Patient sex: M
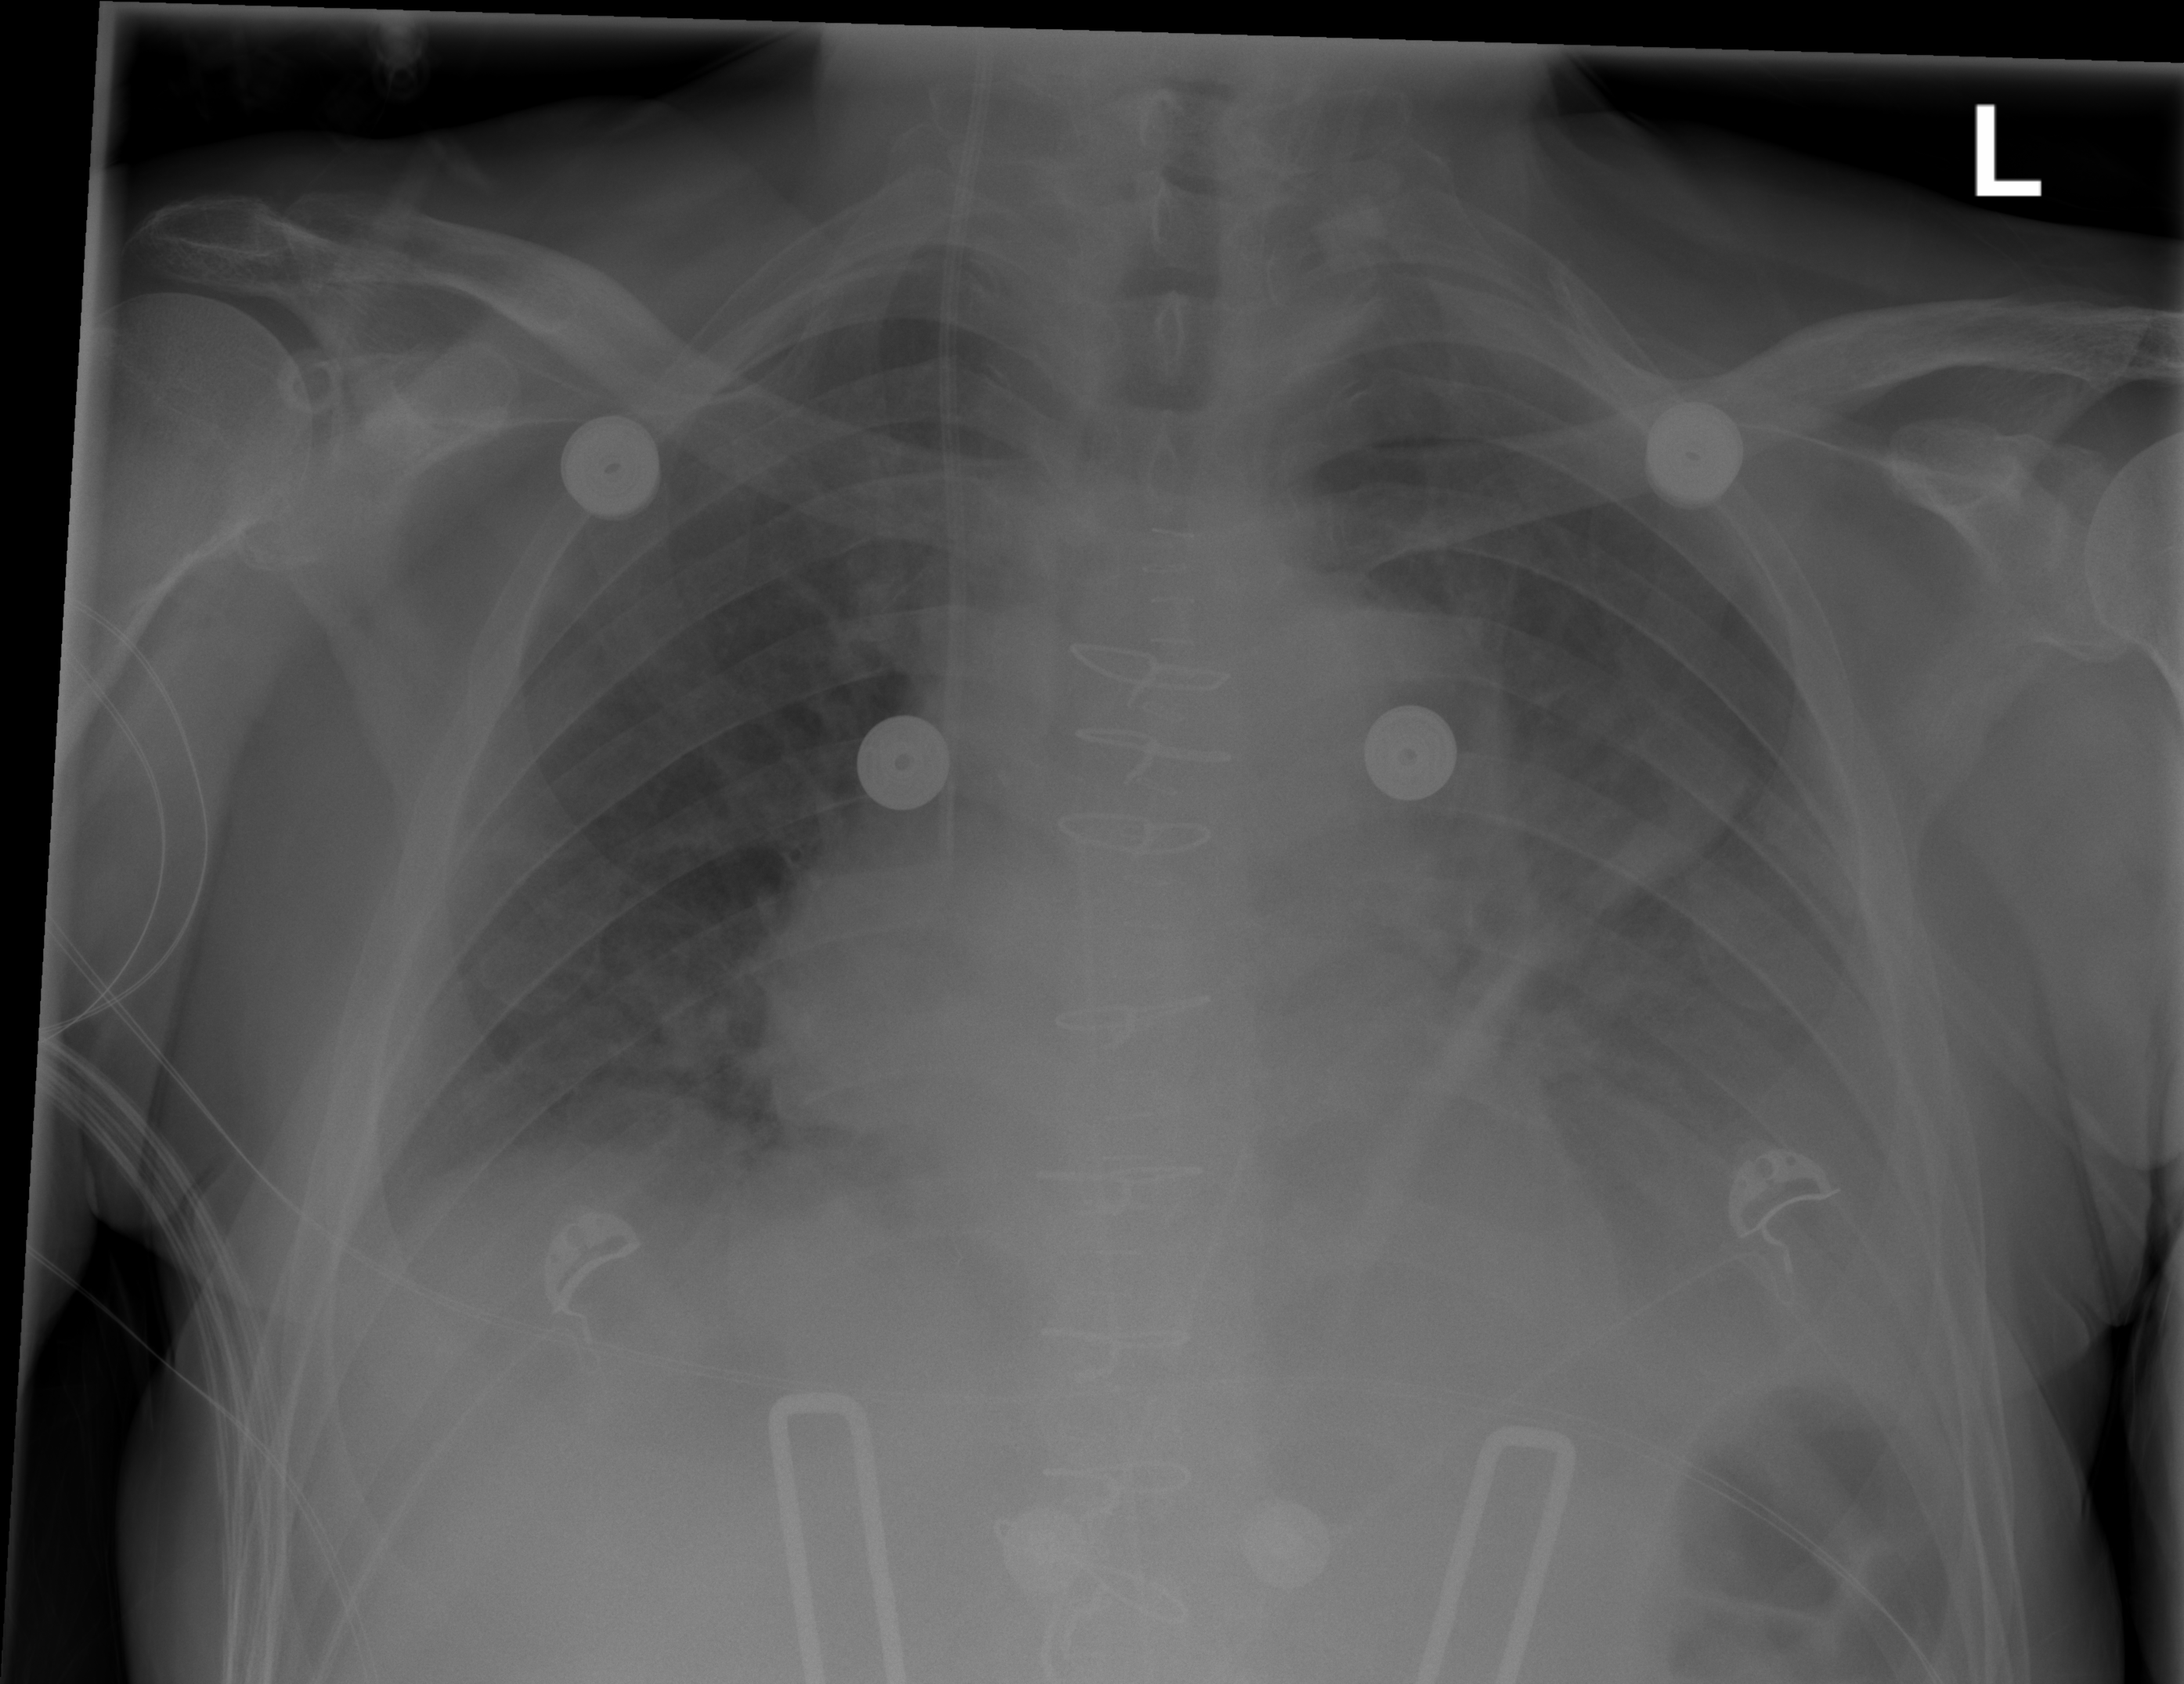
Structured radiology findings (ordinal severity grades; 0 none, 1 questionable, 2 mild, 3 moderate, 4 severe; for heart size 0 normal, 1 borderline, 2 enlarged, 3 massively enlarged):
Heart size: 1
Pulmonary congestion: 0
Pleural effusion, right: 2
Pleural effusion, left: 2
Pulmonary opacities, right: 0
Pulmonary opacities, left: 0
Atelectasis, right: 2
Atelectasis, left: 2